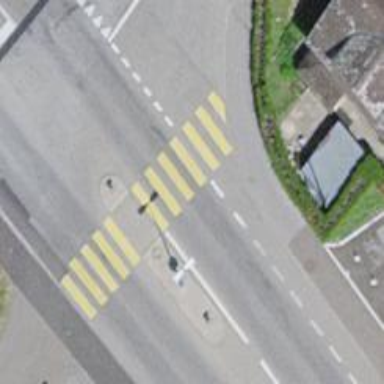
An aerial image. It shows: Uncontrolled zebra crossing on the road.